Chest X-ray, AP view. Patient: 54 years old, sex M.
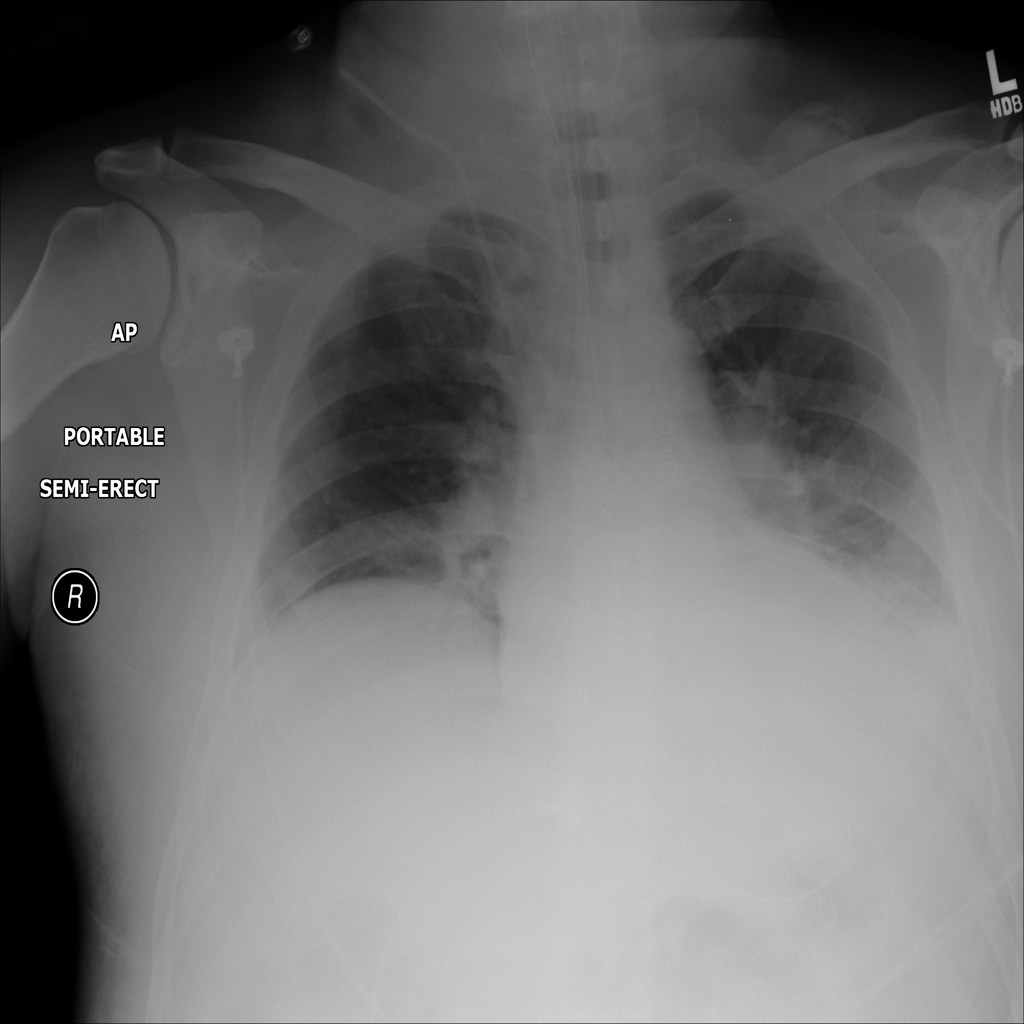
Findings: Atelectasis, Effusion